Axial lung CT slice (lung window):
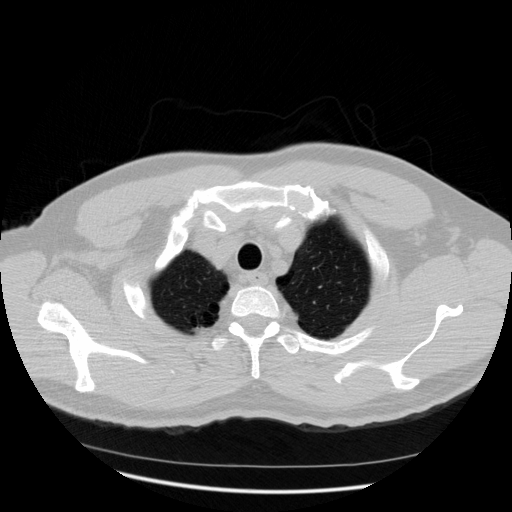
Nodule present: no